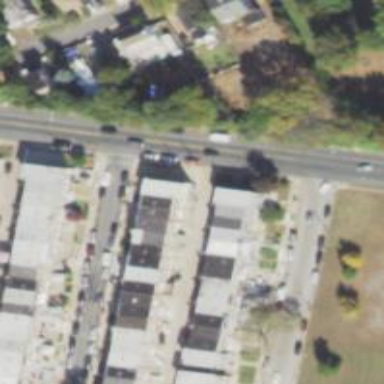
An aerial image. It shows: Alley classified as service road.